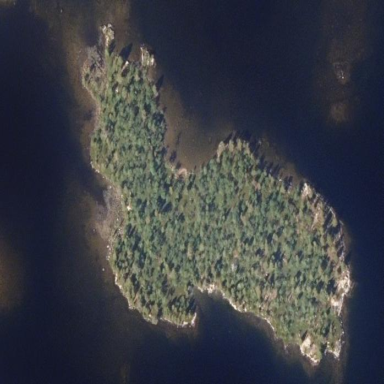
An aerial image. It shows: Islet.